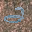
Label: 2